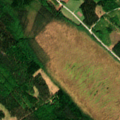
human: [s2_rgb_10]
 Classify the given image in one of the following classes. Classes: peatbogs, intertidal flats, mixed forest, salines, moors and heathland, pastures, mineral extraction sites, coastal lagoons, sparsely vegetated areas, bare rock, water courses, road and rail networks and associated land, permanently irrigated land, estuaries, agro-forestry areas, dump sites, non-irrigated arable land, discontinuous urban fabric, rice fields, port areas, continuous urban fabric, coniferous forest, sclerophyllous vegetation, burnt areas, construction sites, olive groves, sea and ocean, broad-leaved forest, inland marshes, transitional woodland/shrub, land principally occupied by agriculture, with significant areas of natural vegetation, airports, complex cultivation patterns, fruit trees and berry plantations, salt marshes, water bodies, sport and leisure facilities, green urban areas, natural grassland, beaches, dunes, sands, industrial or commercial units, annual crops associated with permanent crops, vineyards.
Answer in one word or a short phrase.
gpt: coniferous forest, mixed forest, transitional woodland/shrub, peatbogs